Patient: sex M, age 46
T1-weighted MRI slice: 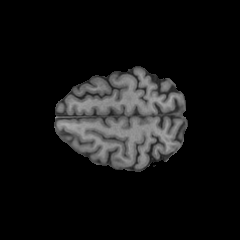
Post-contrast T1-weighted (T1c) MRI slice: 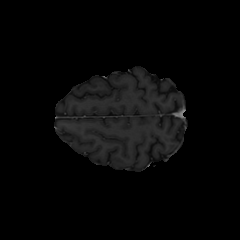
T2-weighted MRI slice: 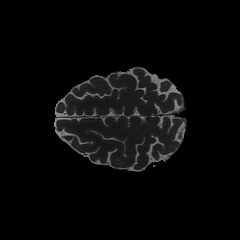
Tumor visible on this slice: no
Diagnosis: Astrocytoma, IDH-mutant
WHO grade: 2